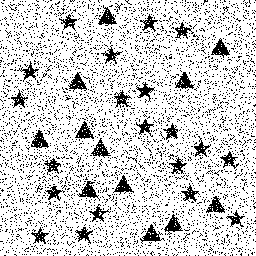
Squares: 0
Triangles: 12
Stars: 20
Total shapes: 32